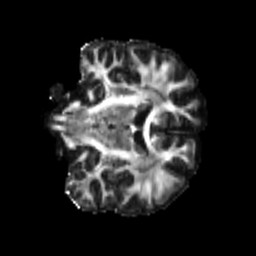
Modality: FA
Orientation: coronal
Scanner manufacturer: siemens
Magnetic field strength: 3 T
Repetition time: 4 s
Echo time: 0.0594 s